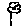
Label: flower